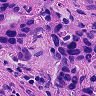
Metastatic tissue present: yes